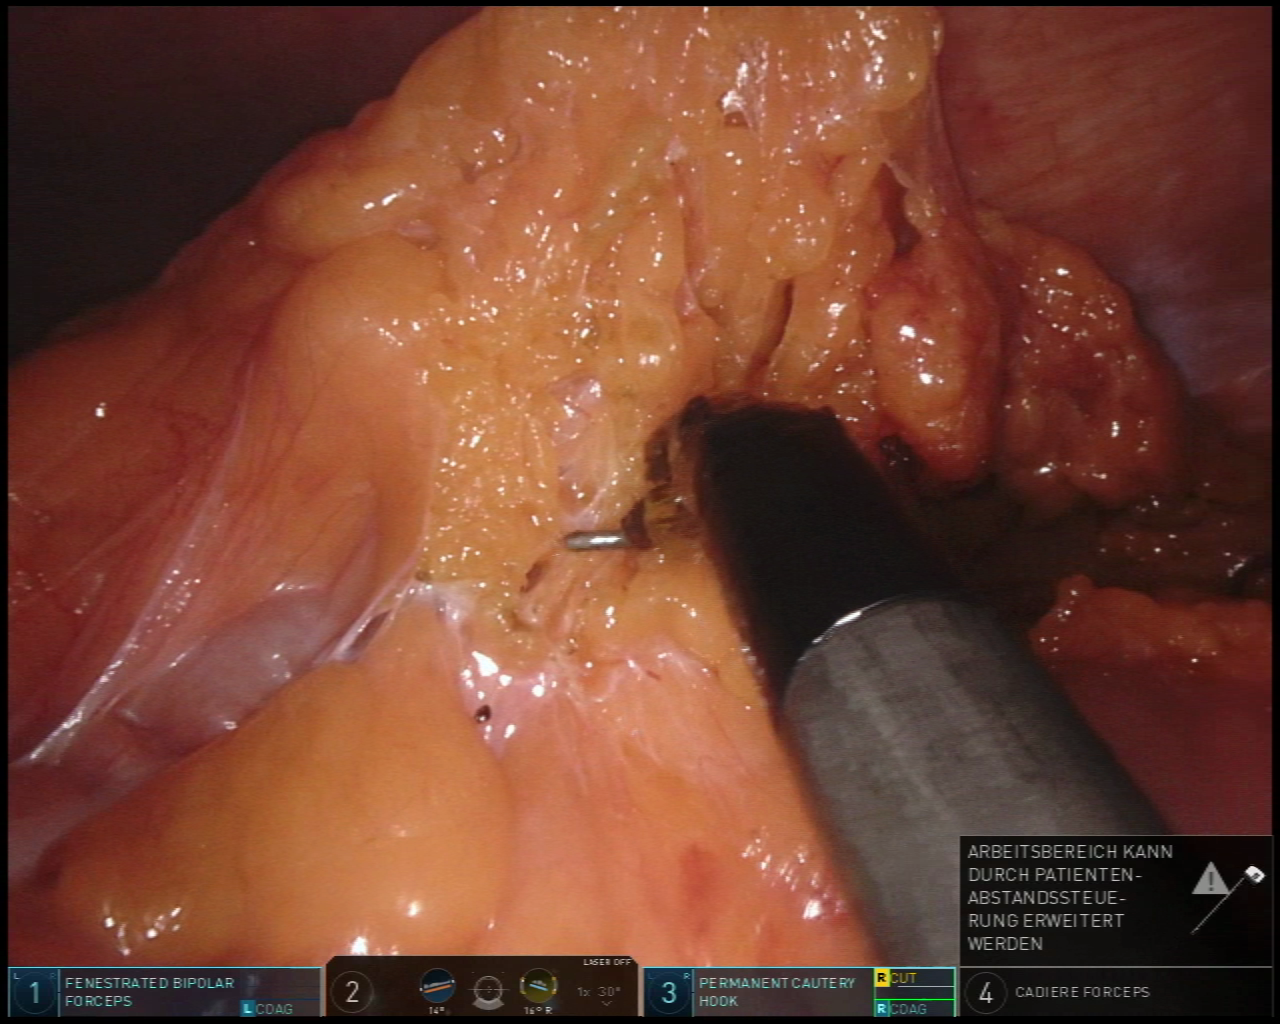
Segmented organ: abdominal_wall
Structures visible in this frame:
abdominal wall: yes
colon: yes
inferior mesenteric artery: no
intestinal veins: no
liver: no
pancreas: no
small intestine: no
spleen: no
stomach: no
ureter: no
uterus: no
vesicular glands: no